Brain MRI, t2w sequence, axial 2D slice.
Patient: age 30, sex M, weight 78 kg, height 1.78 m
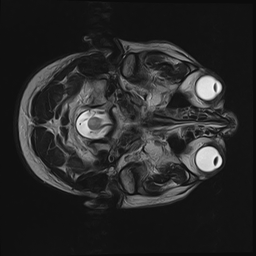